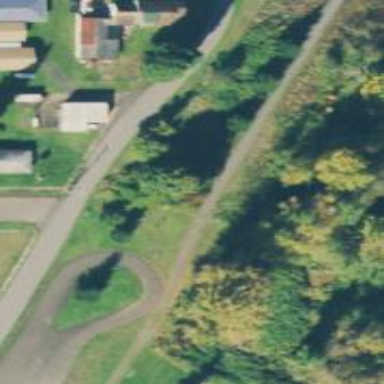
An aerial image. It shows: Abandoned railway now transformed into cycleway. This rail-trail offers scenic route for cyclists.